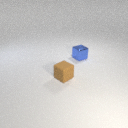
small blue metal cube behind small brown rubber cube